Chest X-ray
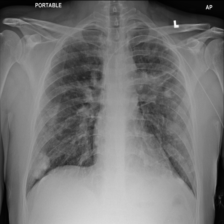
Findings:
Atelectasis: negative
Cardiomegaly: negative
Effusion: negative
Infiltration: negative
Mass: negative
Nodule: positive
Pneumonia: negative
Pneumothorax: negative
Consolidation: negative
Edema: negative
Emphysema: negative
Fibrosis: negative
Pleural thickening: negative
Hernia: negative